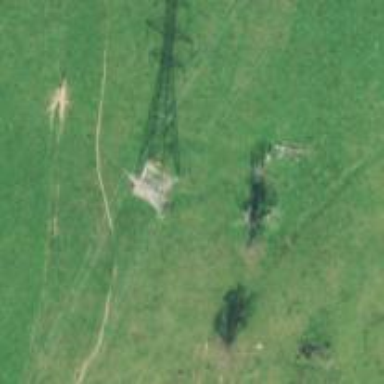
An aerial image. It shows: Lattice structure tower used for power distribution.